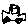
Label: car